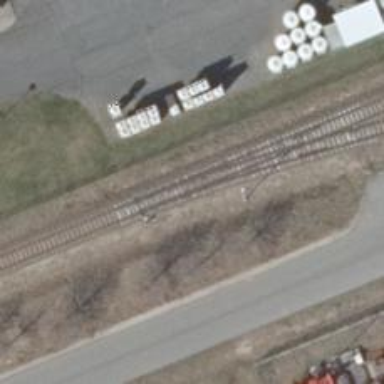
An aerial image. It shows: Railway switch.